Question: I have a collection view which displays cells looking like a classic table view with image, title and subtitle.
I want to be able to switch the layout to a grid showing only the images, 3 in a row.

The content of the collection view cell is layouted in a storyboard with auto layout. The imageView has the following constraints:
- - - - -
After the layout change the imageView should have constraints of zero to all edges of the container, so that it fills it completely.
At the moment when I change the layout the app crashes with 'Unable to simultaneously satisfy constraints.'. What is the best way to fix the constraints when the layout is changed, maybe even replace the cell class?
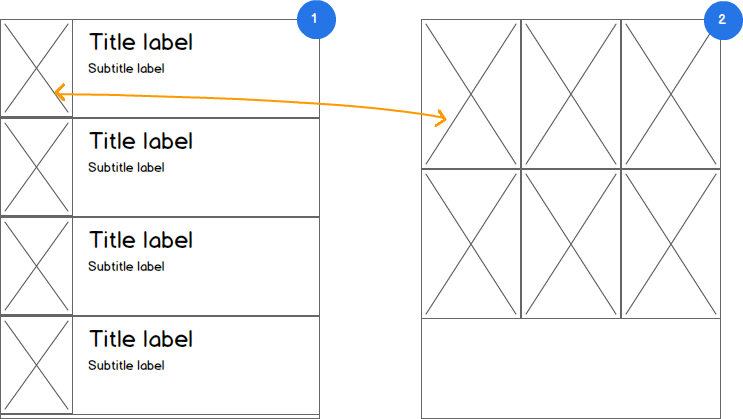
Answer: Turns out the problem was in some other part of the code.
You can change the collectionView layout with 'setCollectionViewLayout:animated:completion:' and reload the visible cells in the completion block.